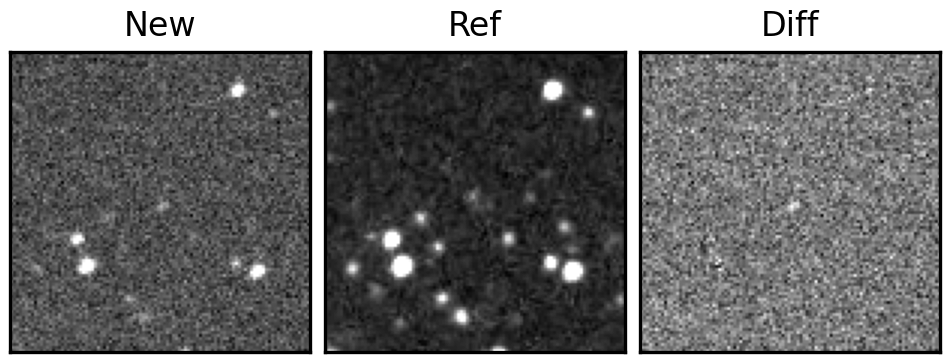
Label: real